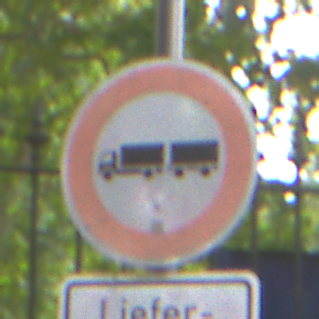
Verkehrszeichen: VerbotLastkraftwagenMitAnhaenger
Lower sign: BesondereFahrzeugeUndTransportgueter5
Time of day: MorningAfternoon
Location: Outdoor (Urban)
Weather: Overcast
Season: NotSpecified
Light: Natural